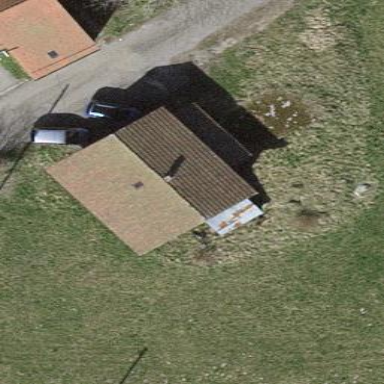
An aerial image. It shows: Simple house.